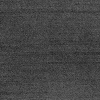
Atmospheric dust classification: dusty